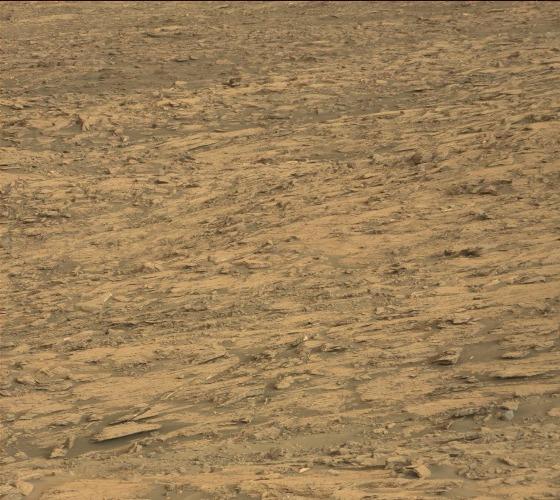
Terrain classes present: Gravel / Sand / Soil, Rock